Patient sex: M
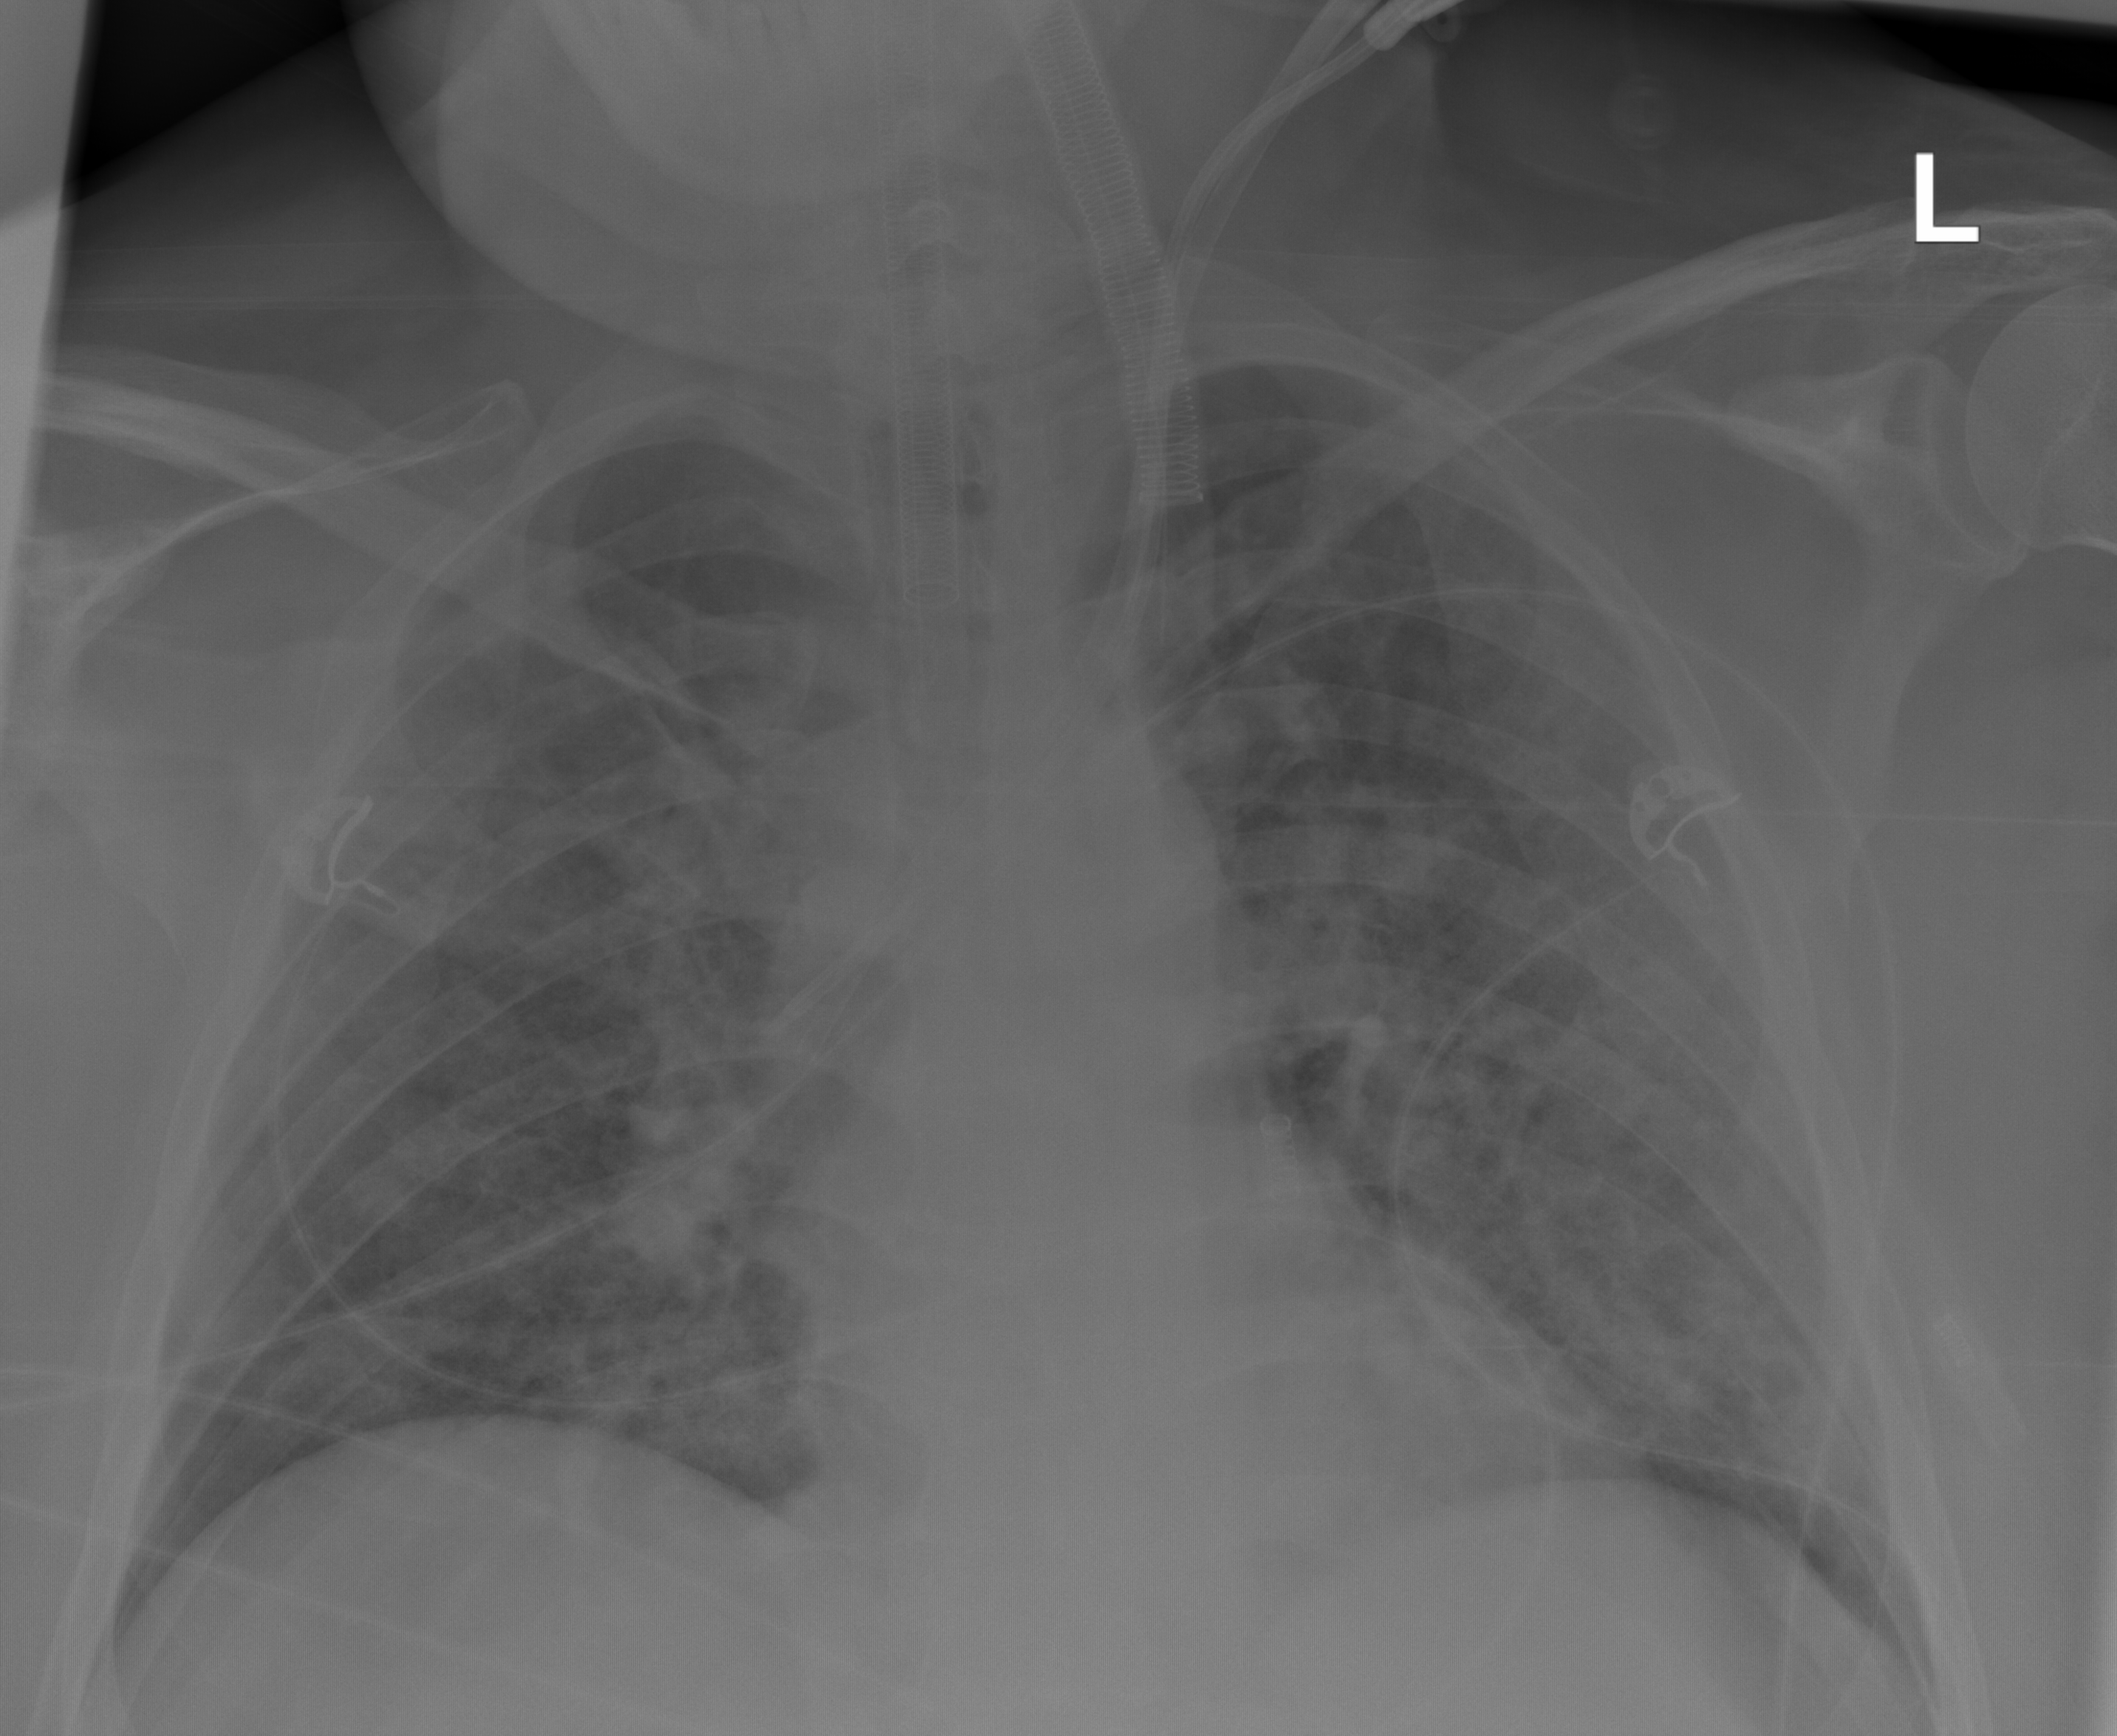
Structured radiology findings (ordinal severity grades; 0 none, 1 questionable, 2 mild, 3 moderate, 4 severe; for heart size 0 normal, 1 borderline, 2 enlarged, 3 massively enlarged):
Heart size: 0
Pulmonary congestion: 0
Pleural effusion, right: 3
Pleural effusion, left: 3
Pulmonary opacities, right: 0
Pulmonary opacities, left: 0
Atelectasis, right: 0
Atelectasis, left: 0